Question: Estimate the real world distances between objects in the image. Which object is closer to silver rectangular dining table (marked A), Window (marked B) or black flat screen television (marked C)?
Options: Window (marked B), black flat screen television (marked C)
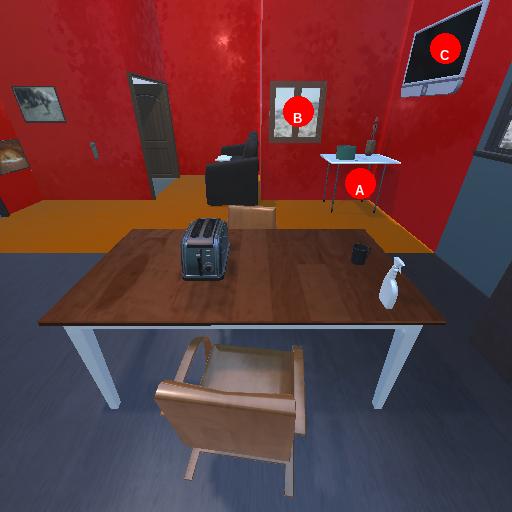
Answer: Window (marked B)